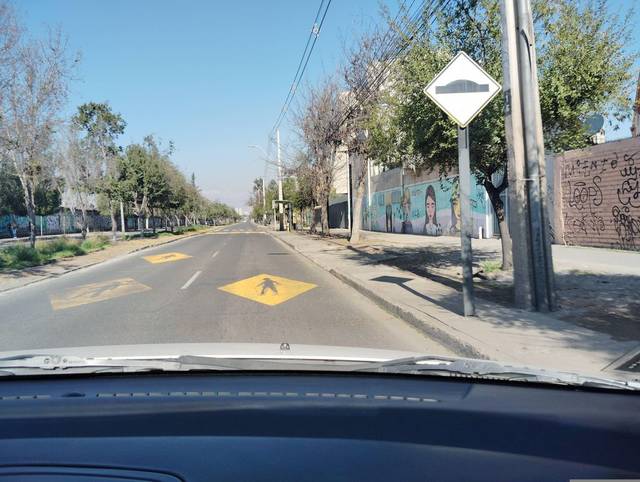
Region: Chile
Coordinates: -33.468, -70.671